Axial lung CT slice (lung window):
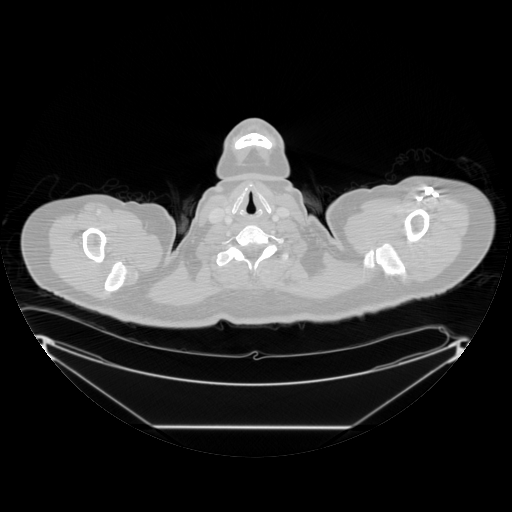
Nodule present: no